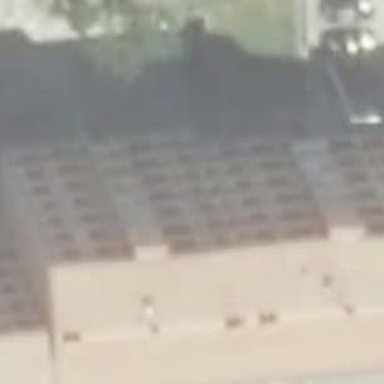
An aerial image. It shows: Part of building.